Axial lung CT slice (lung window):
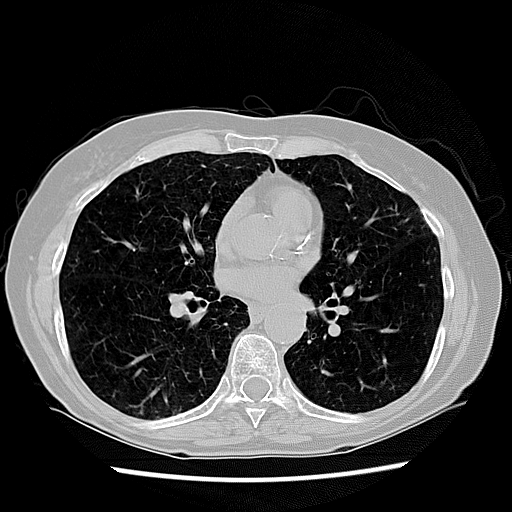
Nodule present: no